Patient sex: M
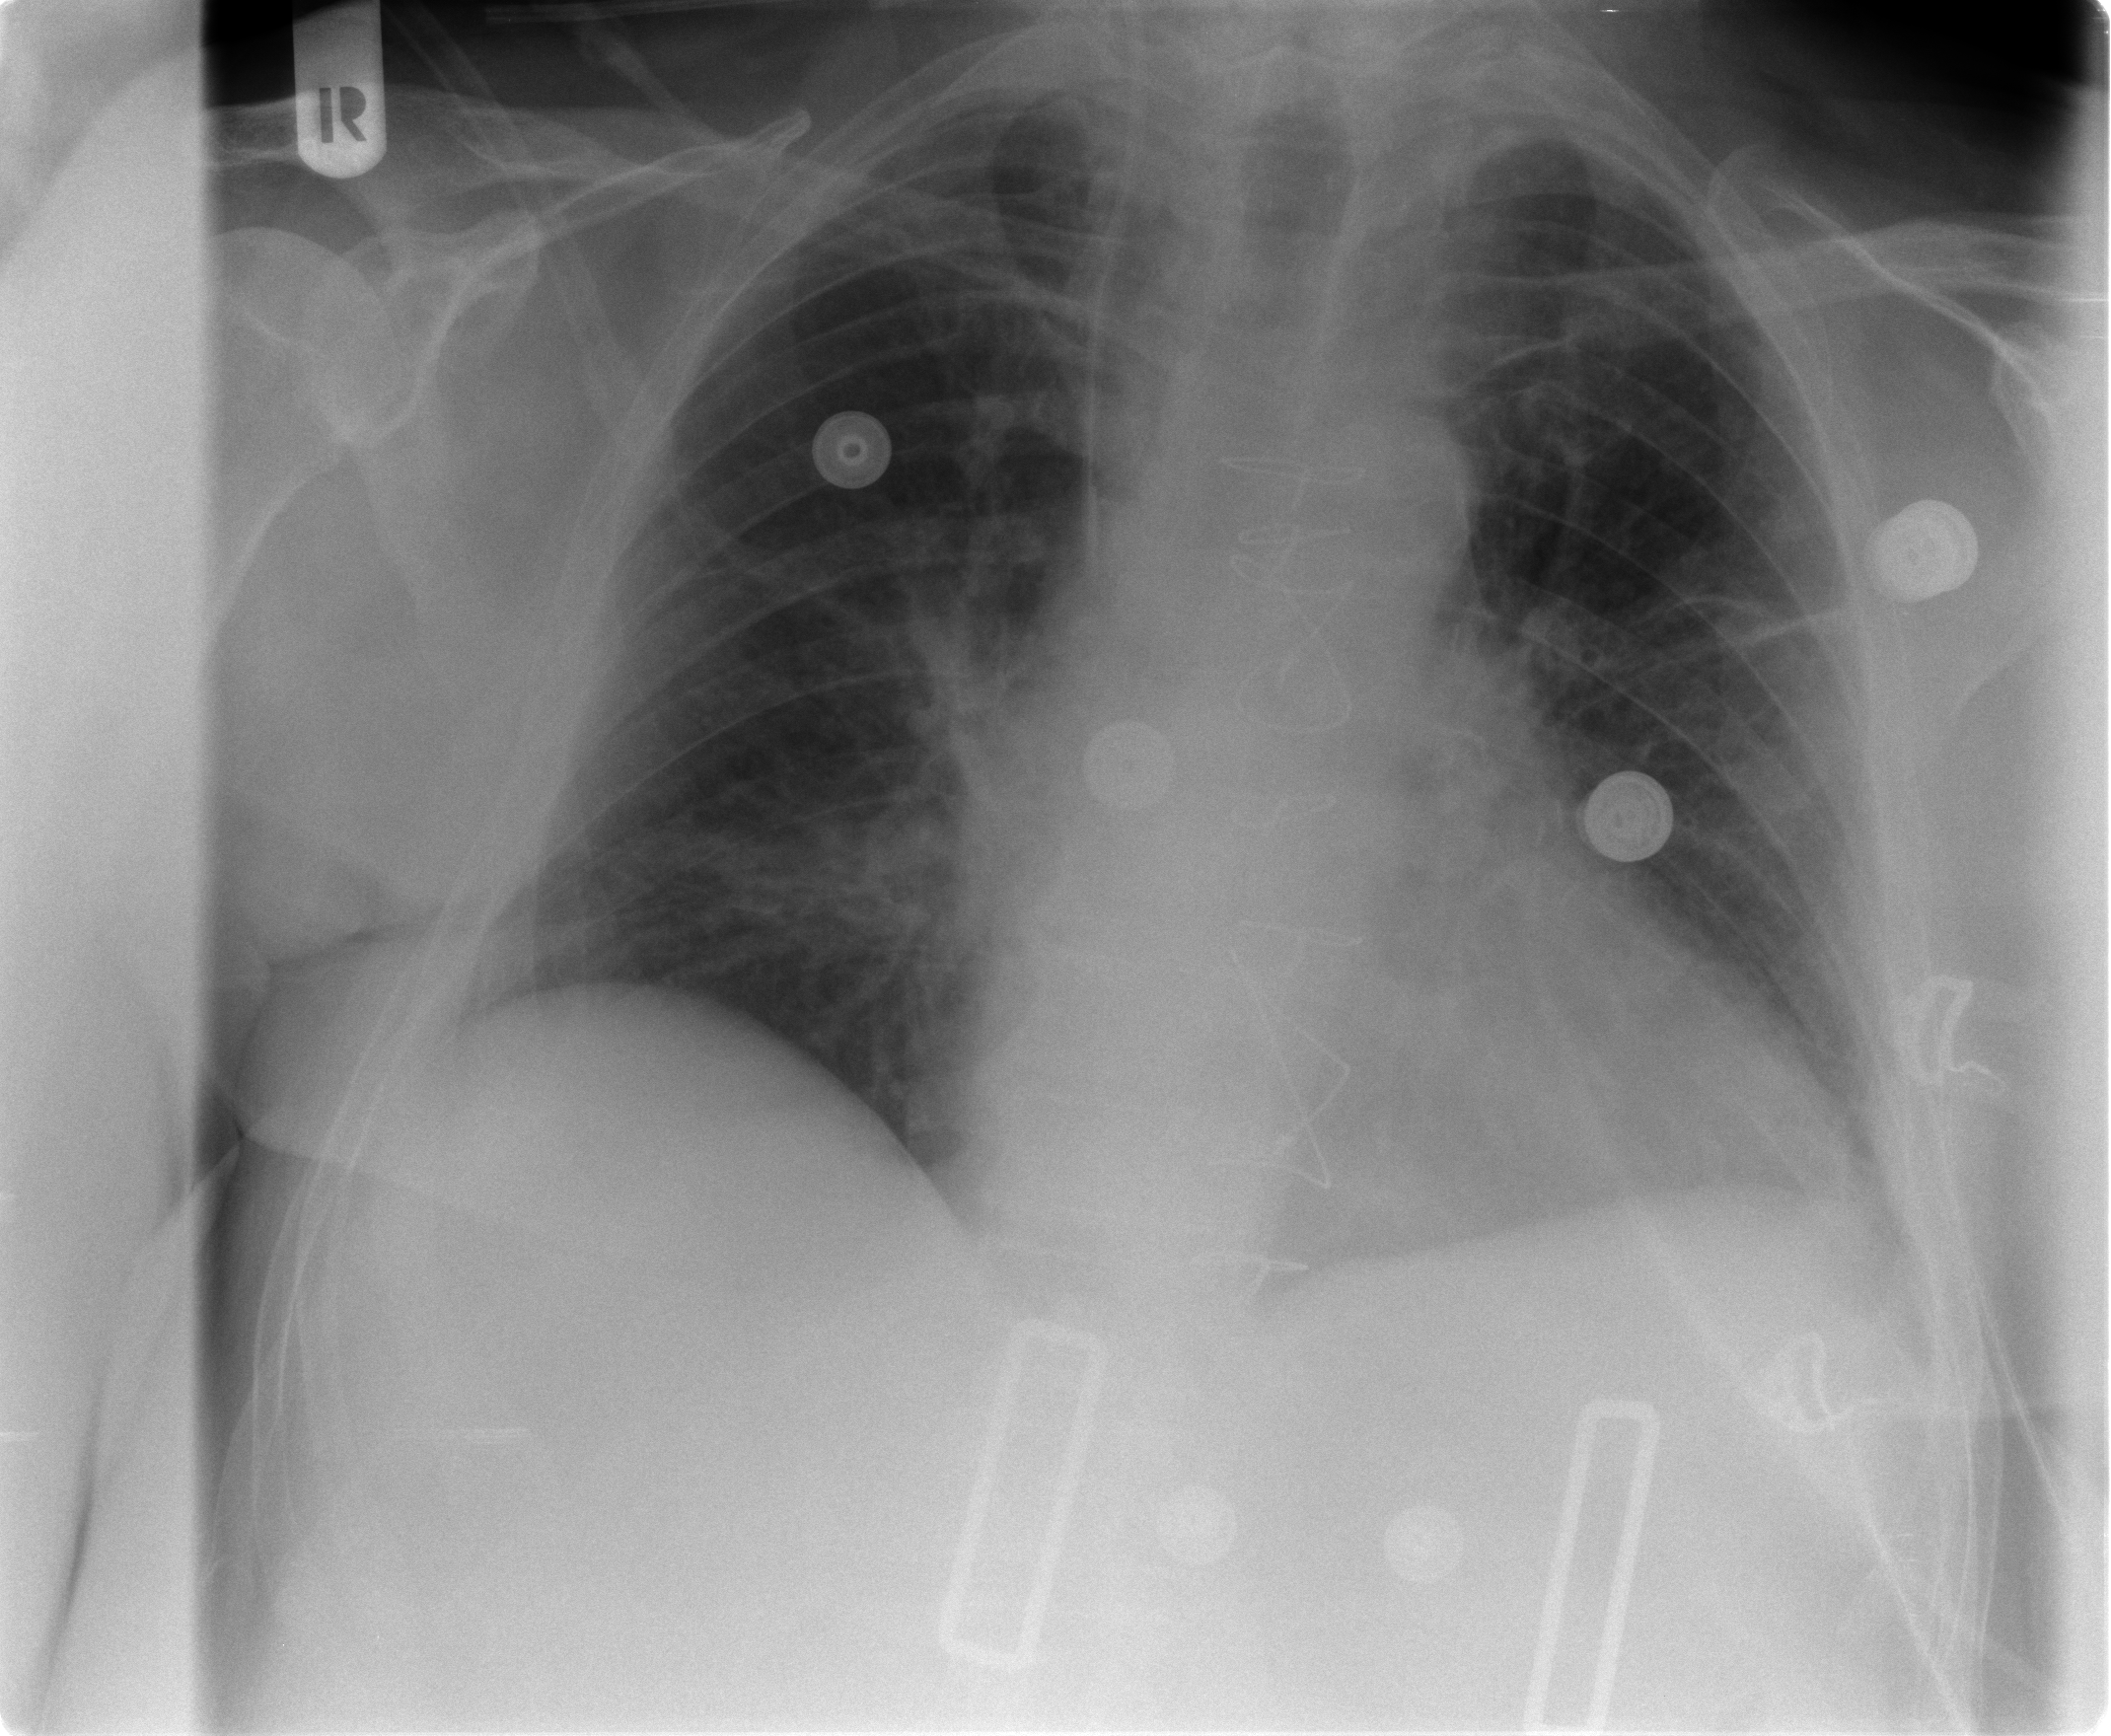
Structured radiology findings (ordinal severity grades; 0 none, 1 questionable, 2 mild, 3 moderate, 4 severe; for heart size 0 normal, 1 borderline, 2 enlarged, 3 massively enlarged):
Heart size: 0
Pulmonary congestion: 0
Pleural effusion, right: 0
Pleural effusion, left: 2
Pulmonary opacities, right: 0
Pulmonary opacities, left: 0
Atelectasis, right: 2
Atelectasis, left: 2